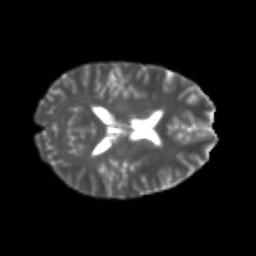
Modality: T2w
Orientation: axial
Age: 22
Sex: female
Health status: healthy
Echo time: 0.074 s